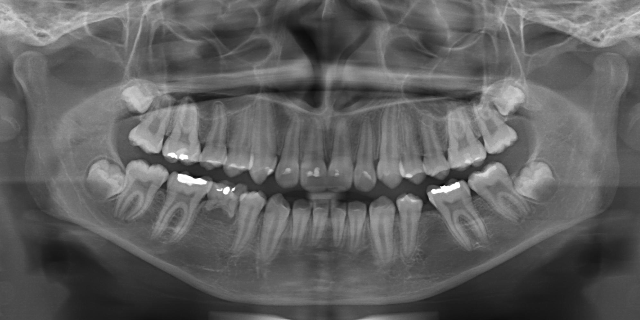
adult